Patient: sex M, age 42
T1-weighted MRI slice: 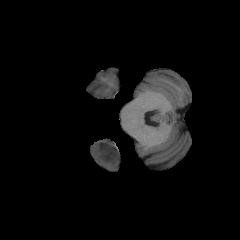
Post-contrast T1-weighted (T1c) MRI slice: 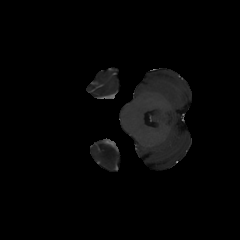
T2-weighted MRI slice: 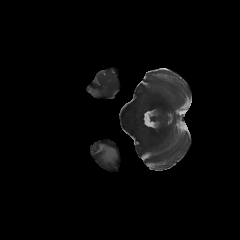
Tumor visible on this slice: yes
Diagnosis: Astrocytoma, IDH-mutant
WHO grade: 2